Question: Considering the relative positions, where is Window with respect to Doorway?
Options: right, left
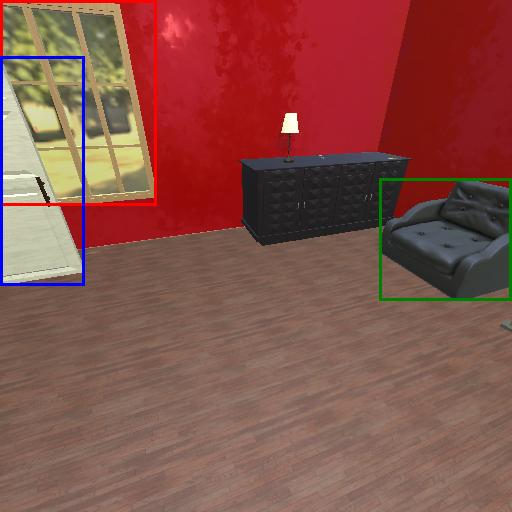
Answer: right